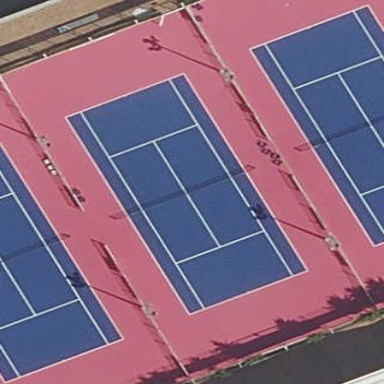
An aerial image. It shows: Tennis court in leisure pitch.